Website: apple
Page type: billing-address
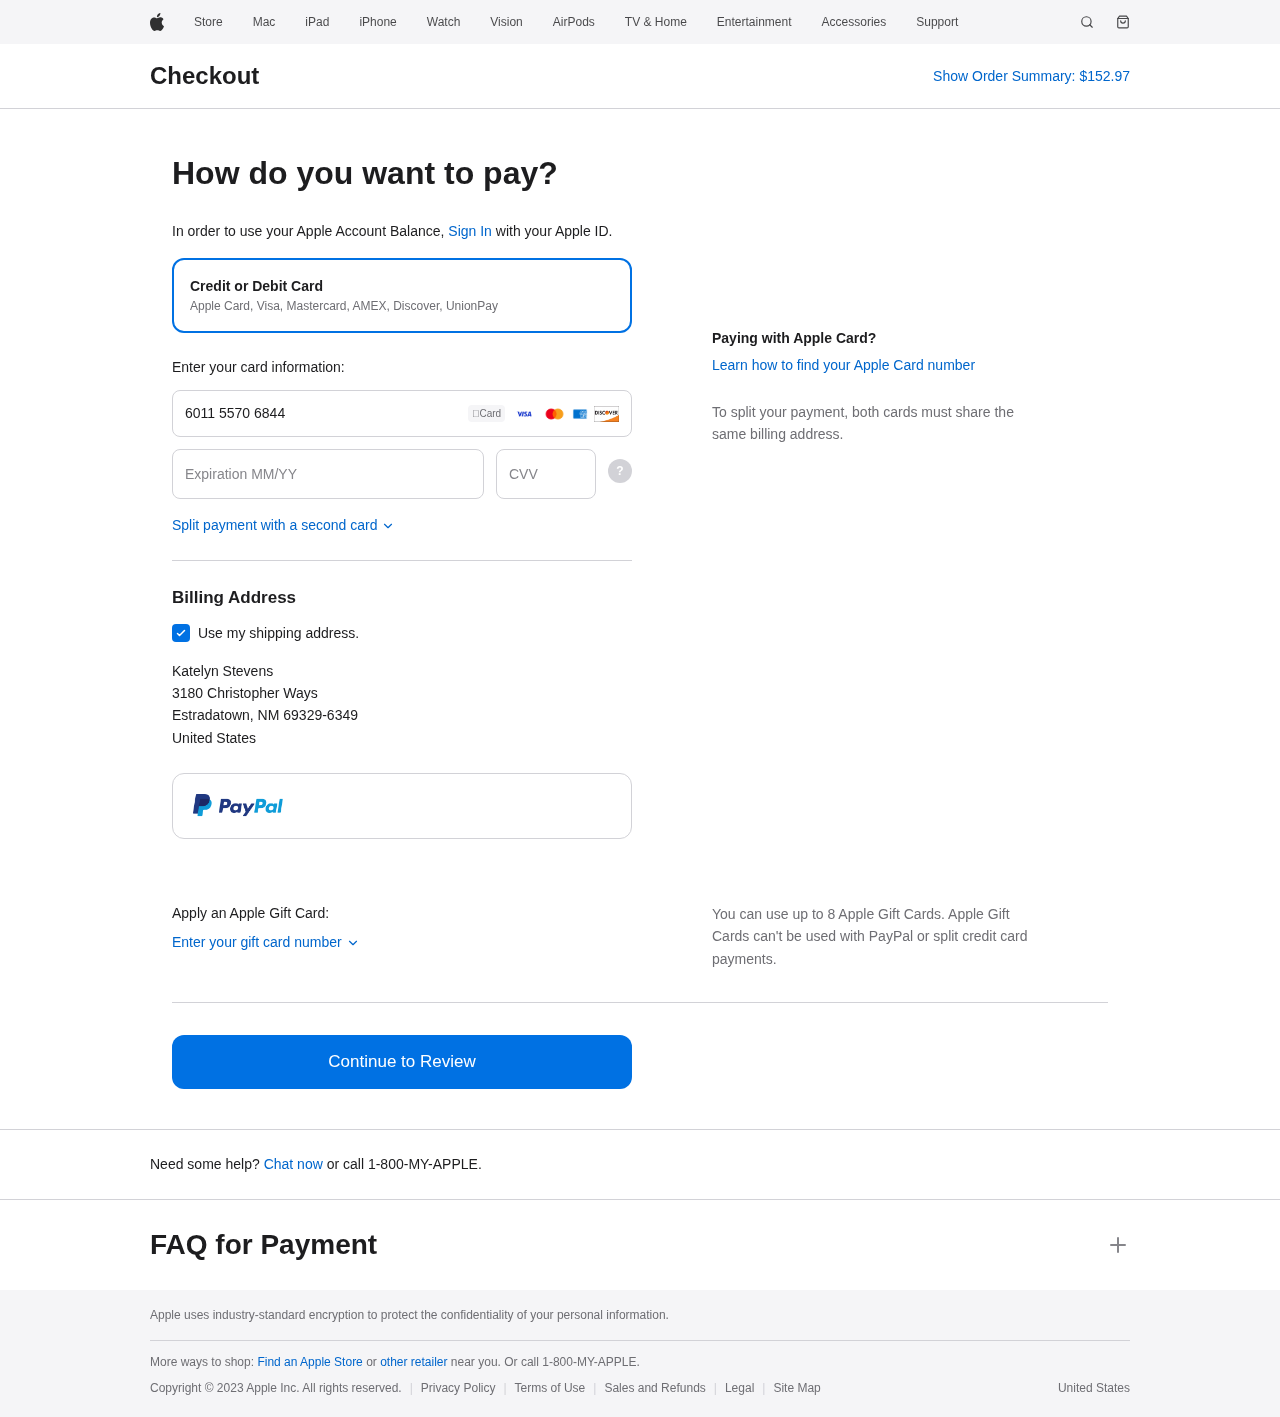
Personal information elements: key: PII_CARD_CVV
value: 188
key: PII_CARD_EXPIRY
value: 06/28
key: PII_CARD_NUMBER
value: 6011 5570 6844 9662
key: PII_CITY
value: Estradatown
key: PII_COUNTRY
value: United States
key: PII_FULLNAME
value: Katelyn Stevens
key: PII_POSTCODE_FULL
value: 69329-6349
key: PII_STATE_ABBR
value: NM
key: PII_STREET
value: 3180 Christopher Ways
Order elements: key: ORDER_TOTAL
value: $152.97